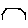
Label: hexagon